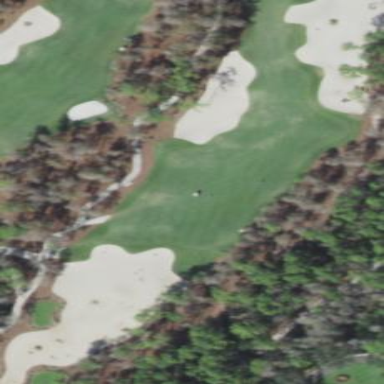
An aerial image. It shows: Sand bunker on golf course.